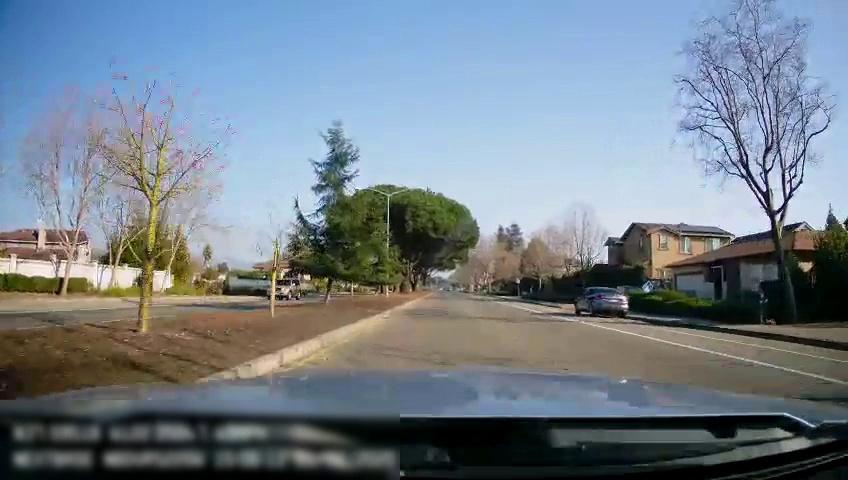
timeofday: Day
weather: Sunny
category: Drivable Space
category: Drivable Space
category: Vehicles | Car
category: Vehicles | SUV
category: Lanes | Current Lane
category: Lanes | Alternate Lane